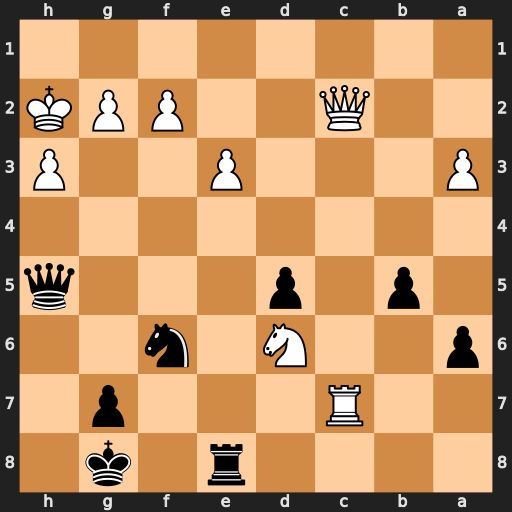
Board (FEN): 4r1k1/2R3p1/p2N1n2/1p1p3q/8/P3P2P/2Q2PPK/8
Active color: b
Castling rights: -
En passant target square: -
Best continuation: Qe5+ Kg1 Qxd6